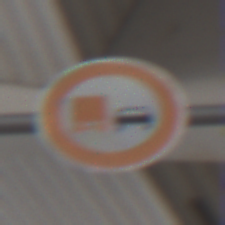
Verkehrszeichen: UeberholverbotKraftfahrzeuge
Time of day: MorningAfternoon
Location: Roofed (Urban)
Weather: PartlyCloudy
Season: NotSpecified
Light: Natural